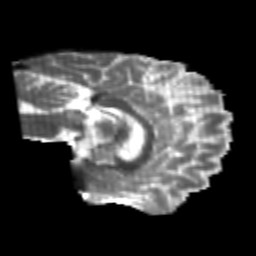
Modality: T2w
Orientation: sagittal
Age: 24
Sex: male
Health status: healthy
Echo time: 0.074 s